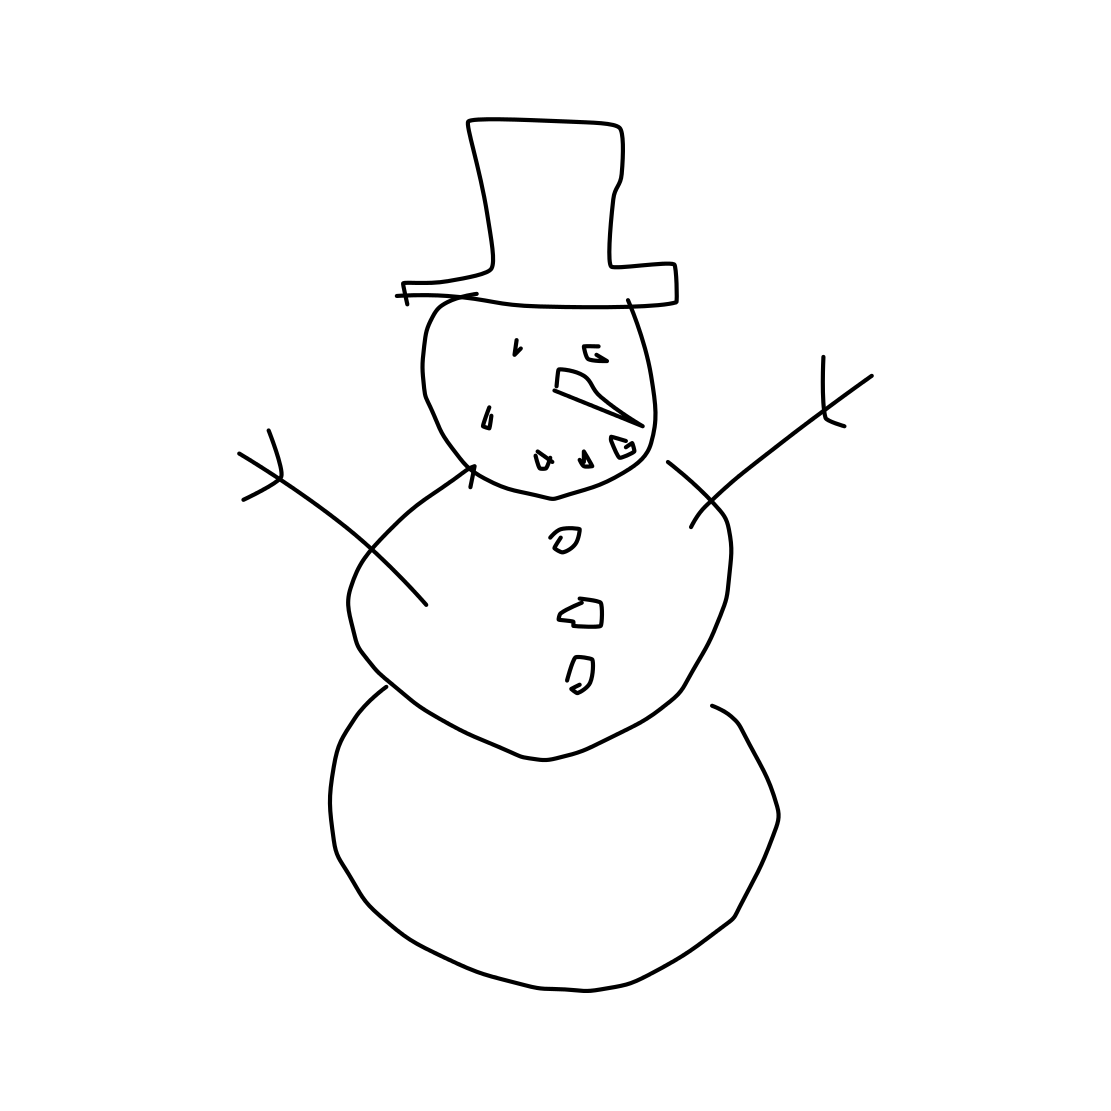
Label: snowman